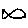
Label: fish